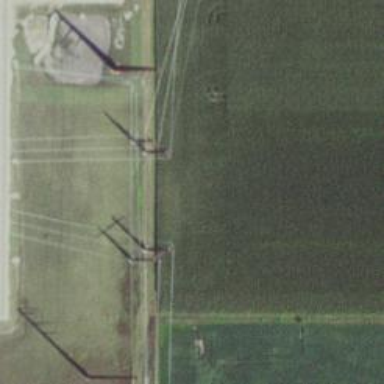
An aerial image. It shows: H-frame power tower with distinctive design.